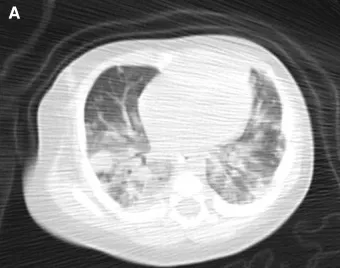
(A) Lung computed tomography (CT) performed on the 1st day of hospitalization shows scattered dense shadows in both lungs, accompanied by a few cystic translucent shadows.
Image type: radiology (ct)